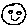
Label: smiley face